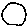
Label: circle